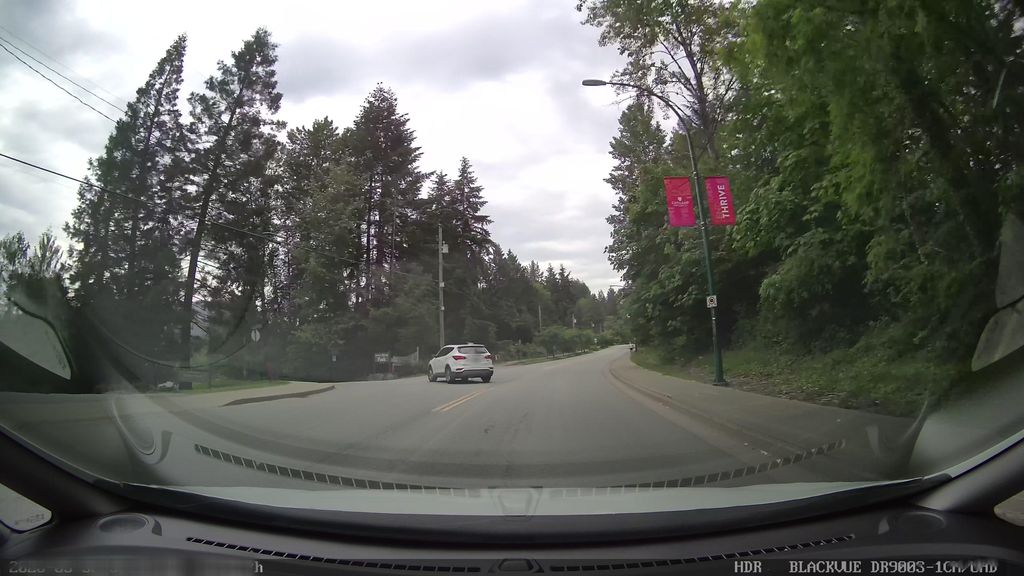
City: vancouver